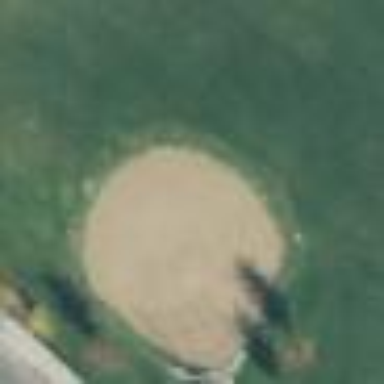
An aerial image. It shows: Dirt baseball pitch for leisure and sports.